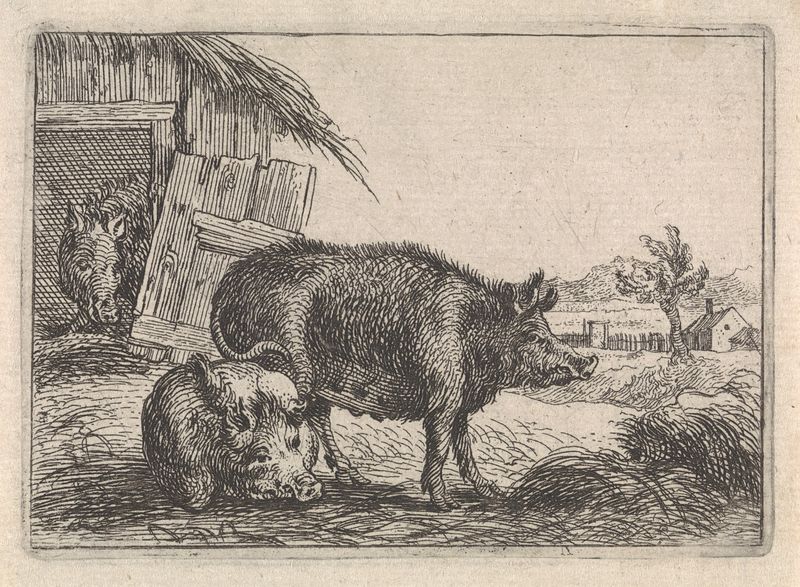
Titel: Drie zwijnen bij een stal
Künstler: Theodorus van Kessel
Standort: Amsterdam
Institution: Rijksmuseum
Schlagwörter: baum, himmel, stroh, tür, zeichnung, haus, zaun, hütte, land, kamin, schuppen, garten, fell, schwanz, heu, berge, mauer, schweine, hof, liegend, tor, schwein, scheune, strohdach, druck, stich, stall, zitzen, wildschwein, mist, sau, farm, sch´